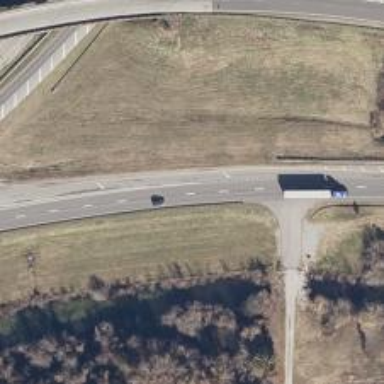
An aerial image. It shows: Dual carriageway expressway with asphalt surface. It is classified as trunk highway.